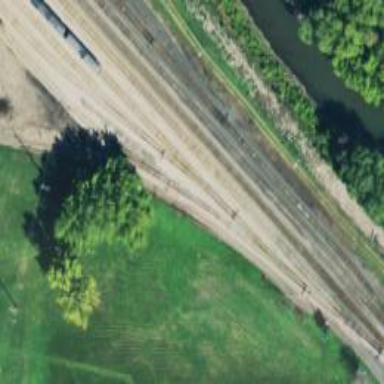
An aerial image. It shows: Siding railway track with one set of rails.